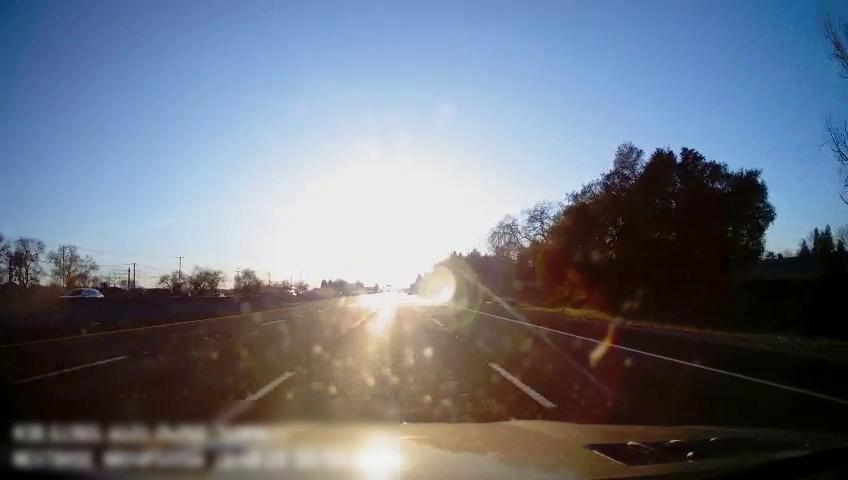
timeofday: Day
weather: Sunny
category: Drivable Space
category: Vehicles | SUV
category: Vehicles | Car
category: Lanes | Alternate Lane
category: Lanes | Alternate Lane
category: Lanes | Current Lane
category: Lanes | Current Lane
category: Lanes | Alternate Lane